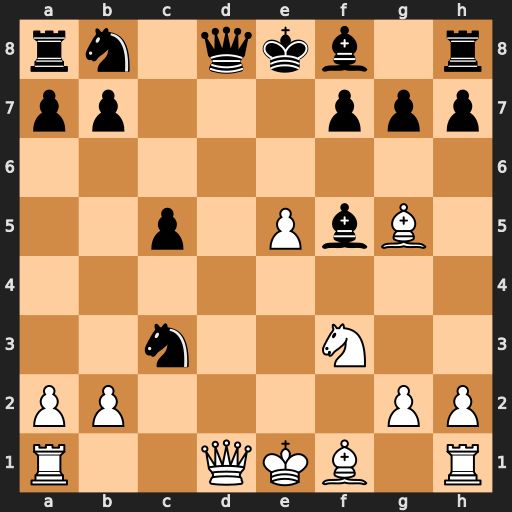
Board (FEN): rn1qkb1r/pp3ppp/8/2p1PbB1/8/2n2N2/PP4PP/R2QKB1R
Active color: w
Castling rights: KQkq
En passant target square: -
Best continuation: Qxd8#